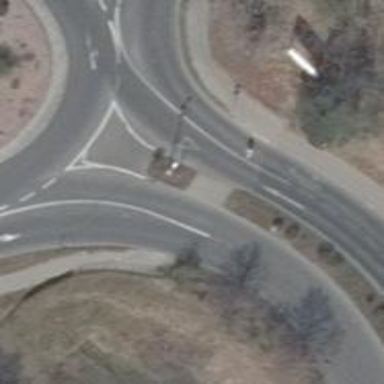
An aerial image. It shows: Uncontrolled crossing with central island on the road.